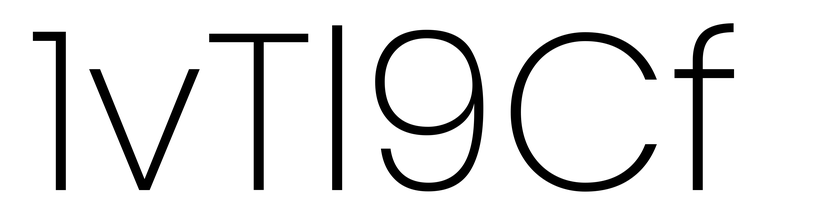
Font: Poppins-ExtraLight